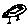
Label: bird